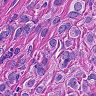
Metastatic tissue present: yes